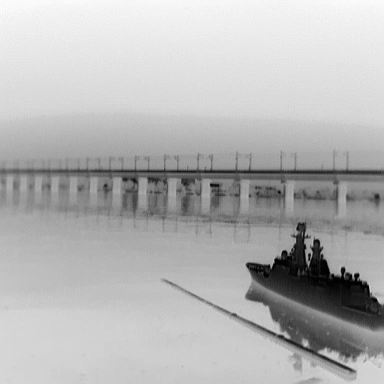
There is a warship in the infrared image.